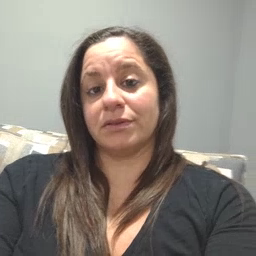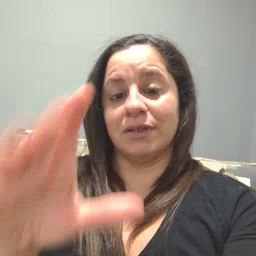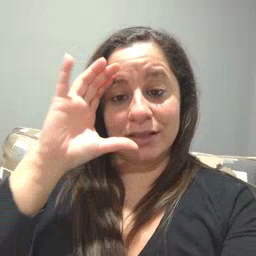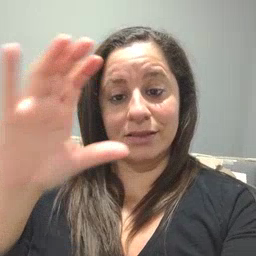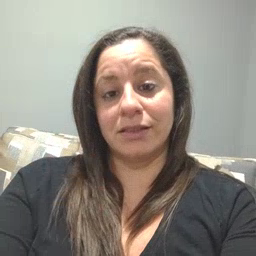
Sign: listen